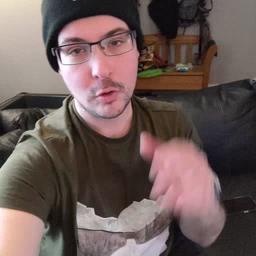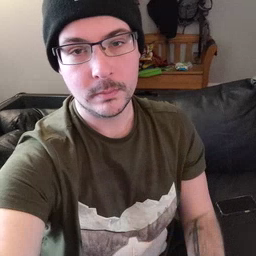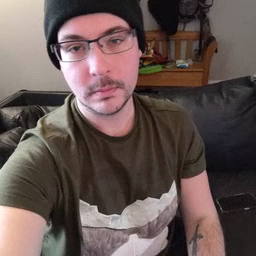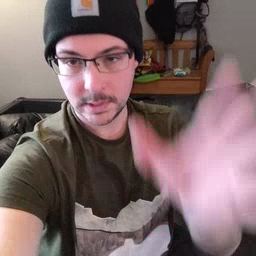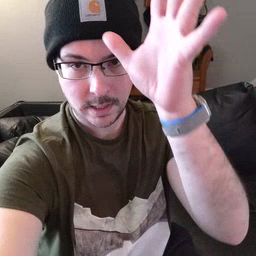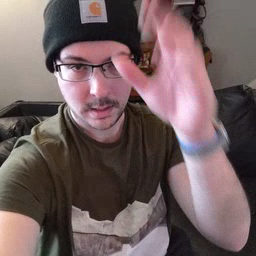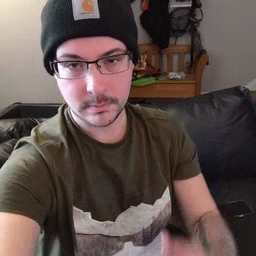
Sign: dad